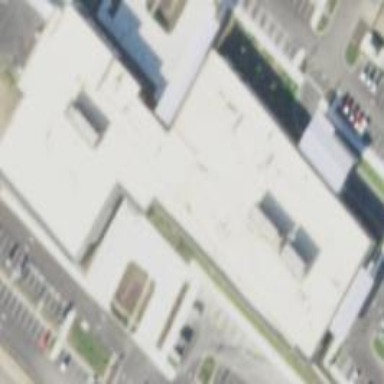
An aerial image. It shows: Hospital building.